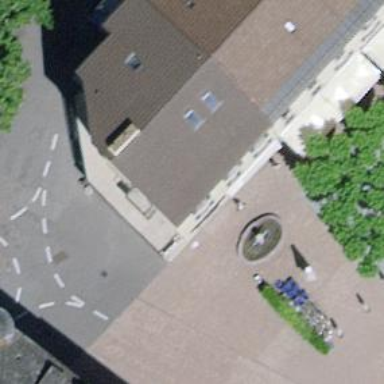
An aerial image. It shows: Café.